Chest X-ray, PA view. Patient: 58 years old, sex M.
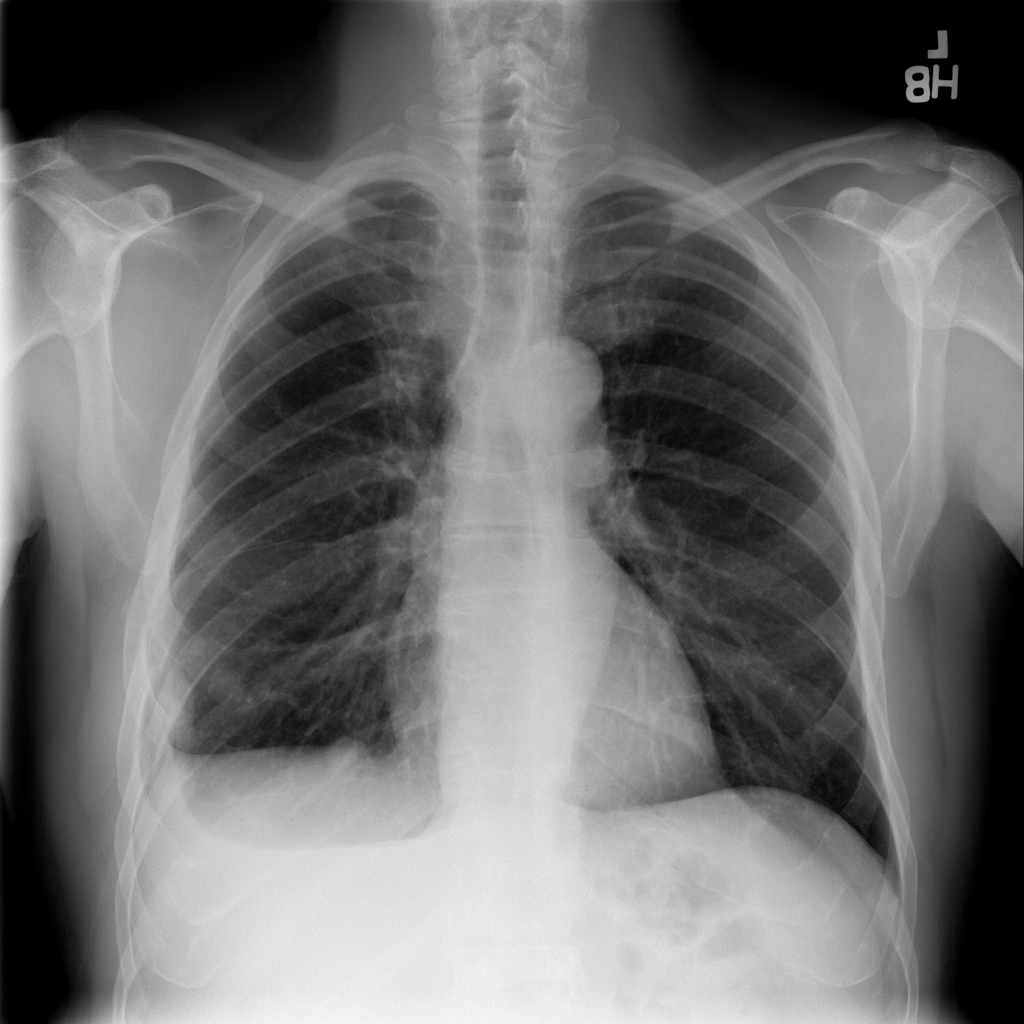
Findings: Effusion